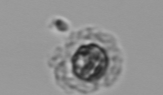
Label: Emiliania_huxleyi